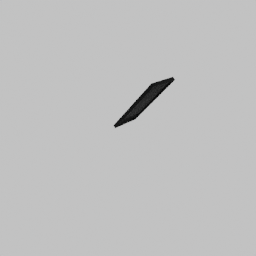
Label: architecture